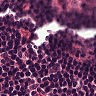
Metastatic tissue present: no